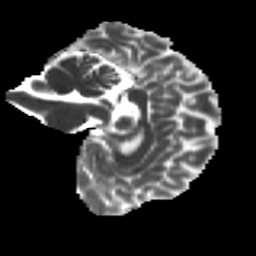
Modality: MD
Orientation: sagittal
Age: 37
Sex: male
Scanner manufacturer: ge
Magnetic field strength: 3 T
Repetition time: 7.8 s
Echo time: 0.0607 s